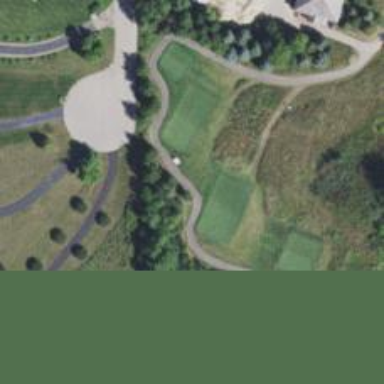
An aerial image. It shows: Service road designated as golf cart path.